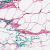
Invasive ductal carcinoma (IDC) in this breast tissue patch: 0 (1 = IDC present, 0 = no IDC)